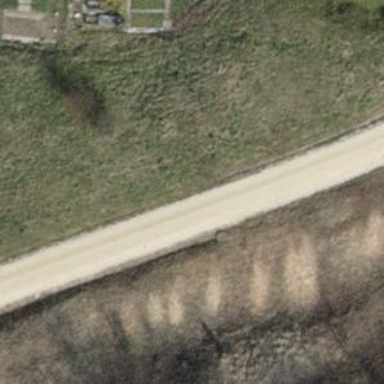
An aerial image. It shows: Gravel track with grade 2 quality.